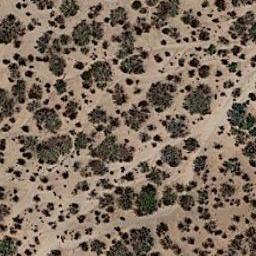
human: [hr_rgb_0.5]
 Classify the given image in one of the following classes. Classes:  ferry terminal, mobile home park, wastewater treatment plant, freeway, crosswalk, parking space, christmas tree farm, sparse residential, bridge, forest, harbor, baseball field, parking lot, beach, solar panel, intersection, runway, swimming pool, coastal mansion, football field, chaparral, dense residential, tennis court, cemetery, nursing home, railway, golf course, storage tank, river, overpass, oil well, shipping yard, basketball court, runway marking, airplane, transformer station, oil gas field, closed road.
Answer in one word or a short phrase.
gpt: chaparral